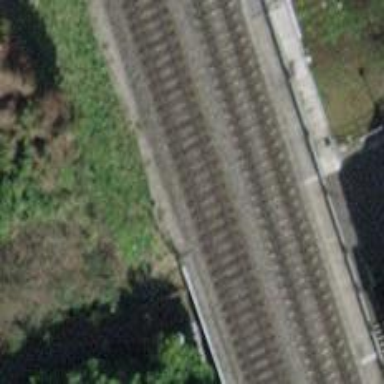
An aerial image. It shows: Railway bridge with electrified tracks and single contact line.